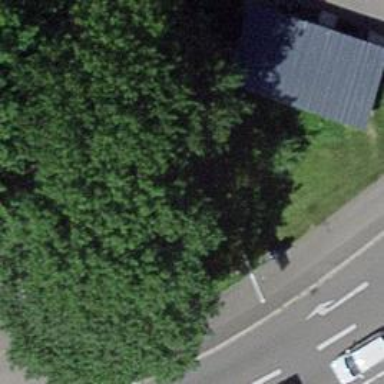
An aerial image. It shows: Brown bench.